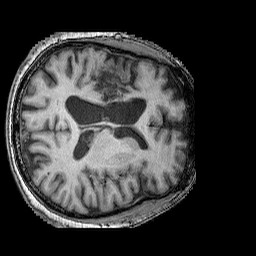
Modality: T1w
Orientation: axial
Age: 58
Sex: male
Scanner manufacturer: siemens
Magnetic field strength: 3 T
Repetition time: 2.25 s
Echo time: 0.00411 s